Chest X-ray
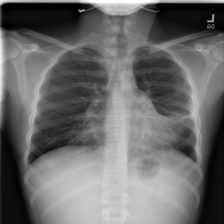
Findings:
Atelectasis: negative
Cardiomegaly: negative
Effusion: negative
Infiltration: negative
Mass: negative
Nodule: negative
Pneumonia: negative
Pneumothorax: negative
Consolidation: negative
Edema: negative
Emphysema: negative
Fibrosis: negative
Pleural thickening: negative
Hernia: negative